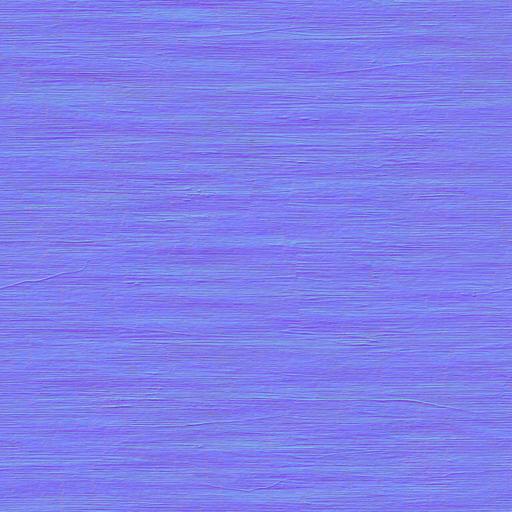
wood